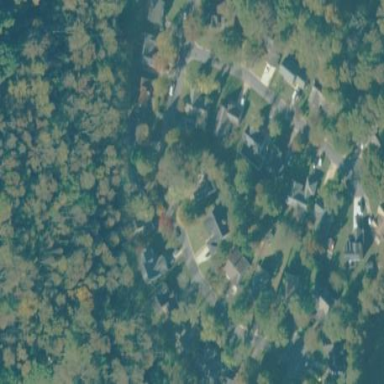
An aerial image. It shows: Residential area composed of single-family homes.